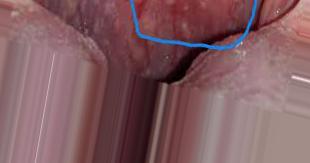
Condition: Mouth Ulcer